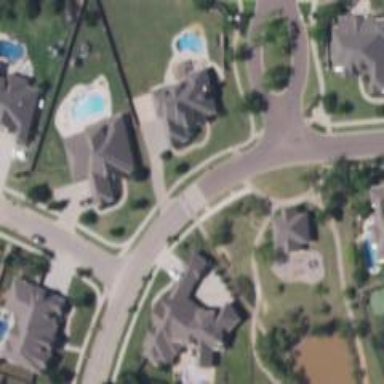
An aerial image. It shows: Residential road with sidewalk on the left side.